Question: I created a simple class to test out googles vision OCR API. I am passing in a simple image with 5 letters that should return a string with "CRAIG" in it. Although this API call returns a lot of extra information:
'''
{
"property": {
"detectedLanguages": [
{
"languageCode": "en"
}
]
},
"boundingBox": {
"vertices": [
{
"x": 183,
"y": 105
},
{
"x": 674,
"y": 105
},
{
"x": 674,
"y": 253
},
{
"x": 183,
"y": 253
}
]
},
"symbols": [
{
"property": {
"detectedLanguages": [
{
"languageCode": "en"
}
]
},
"boundingBox": {
"vertices": [
{
"x": 183,
"y": 105
},
{
"x": 257,
"y": 105
},
{
"x": 257,
"y": 253
},
{
"x": 183,
"y": 253
}
]
},
"text": "C",
"confidence": 0.99
},
{
"property": {
"detectedLanguages": [
{
"languageCode": "en"
}
]
},
"boundingBox": {
"vertices": [
{
"x": 249,
"y": 105
},
{
"x": 371,
"y": 105
},
{
"x": 371,
"y": 253
},
{
"x": 249,
"y": 253
}
]
},
"text": "R",
"confidence": 0.99
},
{
"property": {
"detectedLanguages": [
{
"languageCode": "en"
}
]
},
"boundingBox": {
"vertices": [
{
"x": 459,
"y": 105
},
{
"x": 581,
"y": 105
},
{
"x": 581,
"y": 253
},
{
"x": 459,
"y": 253
}
]
},
"text": "A",
"confidence": 0.99
},
{
"property": {
"detectedLanguages": [
{
"languageCode": "en"
}
]
},
"boundingBox": {
"vertices": [
{
"x": 582,
"y": 105
},
{
"x": 638,
"y": 105
},
{
"x": 638,
"y": 253
},
{
"x": 582,
"y": 253
}
]
},
"text": "I",
"confidence": 0.98
},
{
"property": {
"detectedLanguages": [
{
"languageCode": "en"
}
],
"detectedBreak": {
"type": "LINE_BREAK"
}
},
"boundingBox": {
"vertices": [
{
"x": 636,
"y": 105
},
{
"x": 674,
"y": 105
},
{
"x": 674,
"y": 253
},
{
"x": 636,
"y": 253
}
]
},
"text": "G",
"confidence": 0.99
}
],
"confidence": 0.98
}
'''
How can I get only the letters returned instead?
class:
'''
public static void Main(string[] args)
{
string credential_path = @"C:\Users\35385\nodal.json";
System.Environment.SetEnvironmentVariable("GOOGLE_APPLICATION_CREDENTIALS", credential_path);
// Instantiates a client
var client = ImageAnnotatorClient.Create();
// Load the image file into memory
var image = Image.FromFile("vision.jpg");
// Performs label detection on the image file
var response = client.DetectDocumentText(image);
foreach (var page in response.Pages)
{
foreach (var block in page.Blocks)
{
foreach (var paragraph in block.Paragraphs)
{
Console.WriteLine(string.Join("\n", paragraph.Words));
}
}
}
}
'''
The image I passed in was a simple word that I drew out in paint:

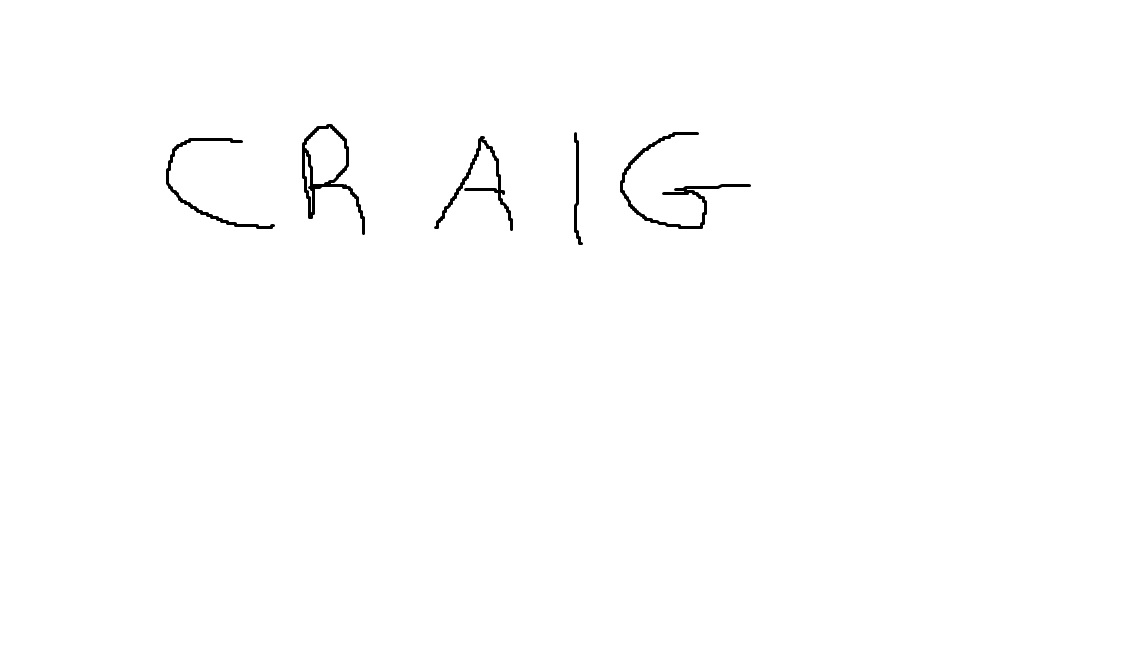
Answer: After some researching, the following provides me with the word and also a much cleaner output:
'''
Block Text at (183, 105) - (674, 105) - (674, 253) - (183, 253)
Paragraph at (183, 105) - (674, 105) - (674, 253) - (183, 253)
Word: CRAIG
'''
method:
'''
foreach (var page in response.Pages)
{
foreach (var block in page.Blocks)
{
string box = string.Join(" - ", block.BoundingBox.Vertices.Select(v => $"({v.X}, {v.Y})"));
Console.WriteLine($"Block {block.BlockType} at {box}");
foreach (var paragraph in block.Paragraphs)
{
box = string.Join(" - ", paragraph.BoundingBox.Vertices.Select(v => $"({v.X}, {v.Y})"));
Console.WriteLine($" Paragraph at {box}");
foreach (var word in paragraph.Words)
{
Console.WriteLine($" Word: {string.Join("", word.Symbols.Select(s => s.Text))}");
}
}
}
}
'''